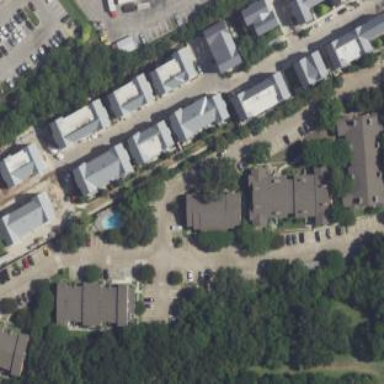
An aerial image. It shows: Condominium in residential area.